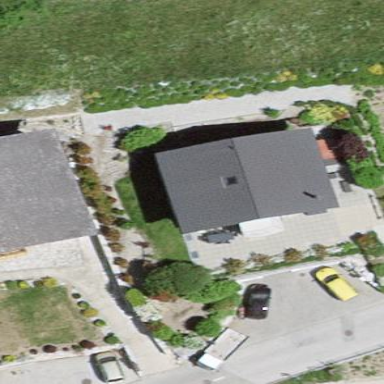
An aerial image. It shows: Simple house.